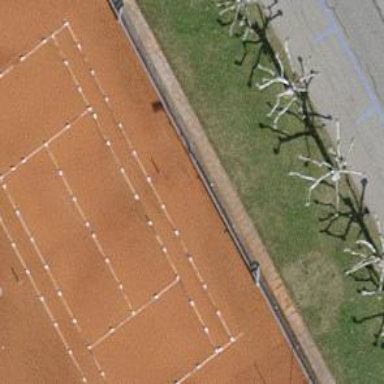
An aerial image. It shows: Tennis court in leisure pitch.